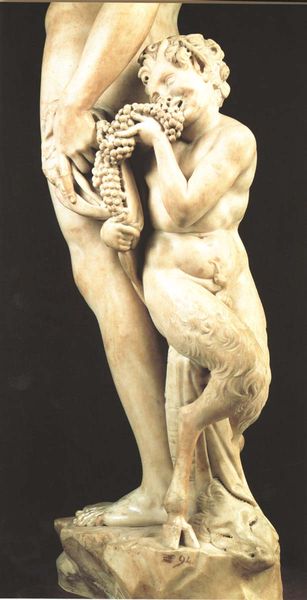
Titel: Bacchus
Künstler: Michelangelo
Institution: Florenz, Bargello
Schlagwörter: mann, marmor, tuch, sockel, skulptur, trauben, fell, fels, bacchus, satyr, pan, basis, bocksfuß, ziegenfuß, pantherfell